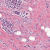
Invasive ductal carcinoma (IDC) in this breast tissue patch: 1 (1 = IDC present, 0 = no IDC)